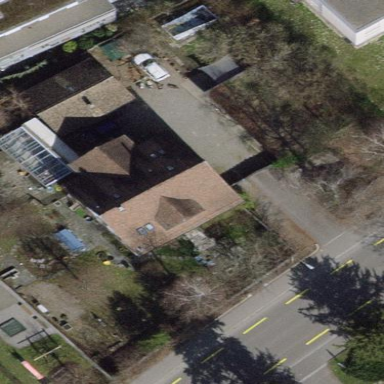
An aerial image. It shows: Detached building with gabled roof.